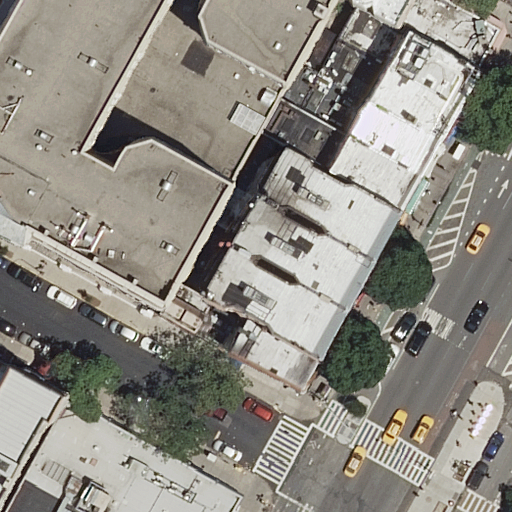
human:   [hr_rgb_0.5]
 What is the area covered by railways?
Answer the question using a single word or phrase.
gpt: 0m2

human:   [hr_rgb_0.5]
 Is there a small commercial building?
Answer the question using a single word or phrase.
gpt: no

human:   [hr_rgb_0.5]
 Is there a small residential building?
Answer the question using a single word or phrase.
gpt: yes

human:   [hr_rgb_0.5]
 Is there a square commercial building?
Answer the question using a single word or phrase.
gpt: no

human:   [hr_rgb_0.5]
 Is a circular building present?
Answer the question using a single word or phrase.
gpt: no

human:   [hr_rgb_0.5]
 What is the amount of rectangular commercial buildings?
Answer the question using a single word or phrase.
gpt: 0

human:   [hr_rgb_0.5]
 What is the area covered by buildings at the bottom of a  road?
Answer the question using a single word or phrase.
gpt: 1430m2

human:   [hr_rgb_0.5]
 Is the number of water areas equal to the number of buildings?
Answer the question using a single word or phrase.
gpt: no

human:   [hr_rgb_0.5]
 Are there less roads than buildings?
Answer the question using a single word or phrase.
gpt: yes

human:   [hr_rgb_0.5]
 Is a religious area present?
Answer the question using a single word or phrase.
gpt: no

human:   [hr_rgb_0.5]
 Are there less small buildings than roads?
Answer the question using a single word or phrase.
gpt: yes

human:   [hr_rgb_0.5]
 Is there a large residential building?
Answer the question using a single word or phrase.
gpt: yes

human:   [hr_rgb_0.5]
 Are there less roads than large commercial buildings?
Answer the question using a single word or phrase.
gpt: no

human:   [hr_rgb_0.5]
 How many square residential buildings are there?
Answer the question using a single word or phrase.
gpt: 0

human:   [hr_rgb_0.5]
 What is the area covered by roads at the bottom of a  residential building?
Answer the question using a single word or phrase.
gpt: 0m2

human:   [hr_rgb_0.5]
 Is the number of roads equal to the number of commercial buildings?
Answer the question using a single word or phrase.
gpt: no

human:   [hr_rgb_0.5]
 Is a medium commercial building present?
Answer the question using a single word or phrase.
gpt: no

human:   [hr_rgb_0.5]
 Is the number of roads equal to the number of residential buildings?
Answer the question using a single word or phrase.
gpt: no

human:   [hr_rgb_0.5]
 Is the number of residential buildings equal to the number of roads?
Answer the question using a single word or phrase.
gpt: no

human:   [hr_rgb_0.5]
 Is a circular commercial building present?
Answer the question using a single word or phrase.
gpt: no

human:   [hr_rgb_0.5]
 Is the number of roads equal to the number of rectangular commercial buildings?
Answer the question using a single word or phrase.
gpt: no

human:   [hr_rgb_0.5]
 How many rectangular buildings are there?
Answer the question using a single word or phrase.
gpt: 4

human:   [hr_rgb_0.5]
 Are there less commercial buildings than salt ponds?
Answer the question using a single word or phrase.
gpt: no

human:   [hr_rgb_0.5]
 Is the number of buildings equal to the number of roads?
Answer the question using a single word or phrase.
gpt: no

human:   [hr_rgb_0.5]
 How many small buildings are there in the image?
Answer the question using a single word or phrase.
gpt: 2

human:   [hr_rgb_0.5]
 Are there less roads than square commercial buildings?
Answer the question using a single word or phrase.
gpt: no

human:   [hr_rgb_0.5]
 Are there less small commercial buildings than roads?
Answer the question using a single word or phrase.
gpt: yes

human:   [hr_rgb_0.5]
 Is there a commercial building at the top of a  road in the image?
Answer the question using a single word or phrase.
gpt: no

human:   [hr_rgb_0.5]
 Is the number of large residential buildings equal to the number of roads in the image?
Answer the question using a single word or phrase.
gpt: no

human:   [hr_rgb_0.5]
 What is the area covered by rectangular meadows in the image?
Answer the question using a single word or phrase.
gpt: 0m2

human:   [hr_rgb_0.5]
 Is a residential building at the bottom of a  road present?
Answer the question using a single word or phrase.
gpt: yes

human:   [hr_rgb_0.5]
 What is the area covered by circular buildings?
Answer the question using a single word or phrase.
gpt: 0m2

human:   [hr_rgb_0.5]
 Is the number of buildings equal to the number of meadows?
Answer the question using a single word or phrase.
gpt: no

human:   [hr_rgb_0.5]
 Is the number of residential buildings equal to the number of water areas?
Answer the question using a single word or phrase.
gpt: no

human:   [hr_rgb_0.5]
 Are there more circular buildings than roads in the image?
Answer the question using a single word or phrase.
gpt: no

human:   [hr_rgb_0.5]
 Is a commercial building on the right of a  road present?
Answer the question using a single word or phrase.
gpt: no